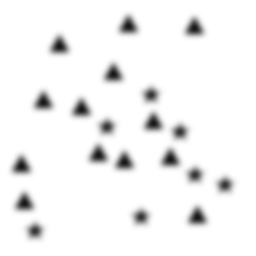
Squares: 0
Triangles: 13
Stars: 7
Total shapes: 20